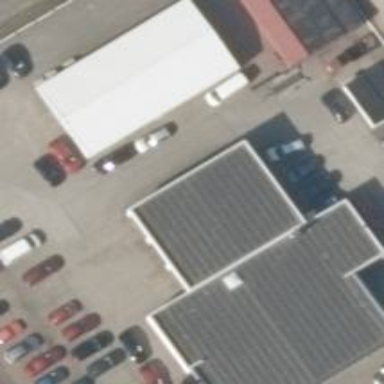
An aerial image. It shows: Shop that sells cars.